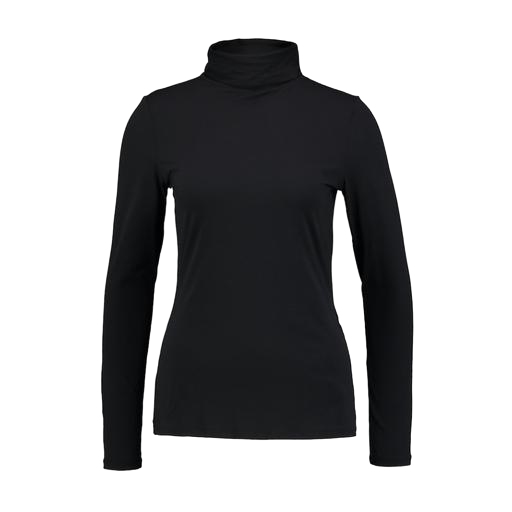
black polo-neck top, vero moda black high neck blouse, high-neck top, white background